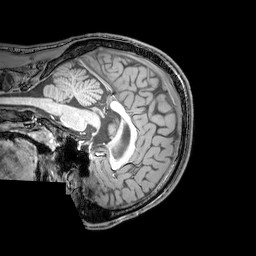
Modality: T1w
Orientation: sagittal
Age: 21
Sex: male
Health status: healthy
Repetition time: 0.081 s
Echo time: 0.037 s